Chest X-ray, PA view. Patient: 46 years old, sex F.
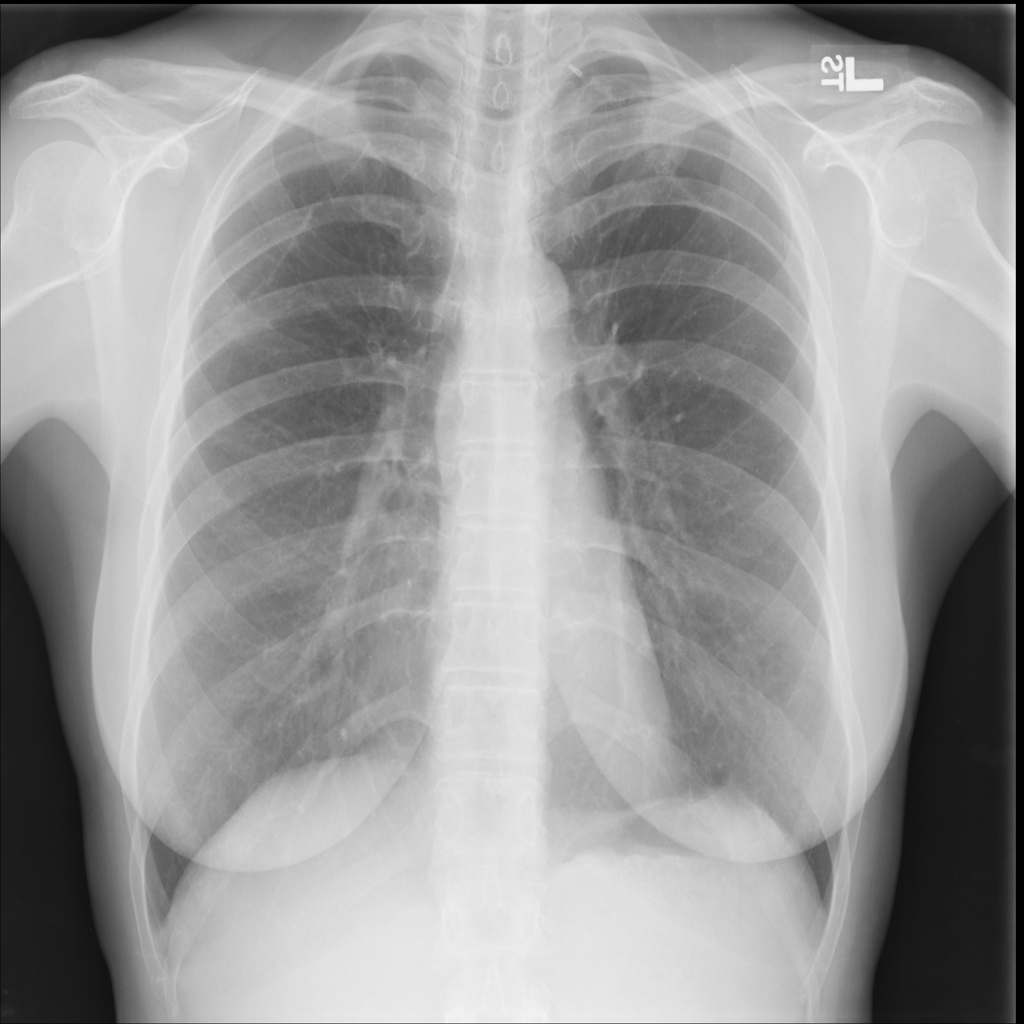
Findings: No Finding